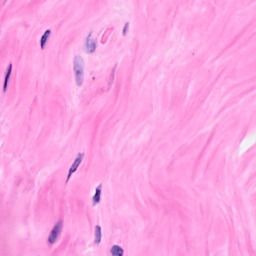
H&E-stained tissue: Breast